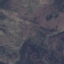
Land use / land cover: HerbaceousVegetation